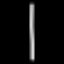
Label: line